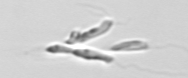
Label: Dinobryon